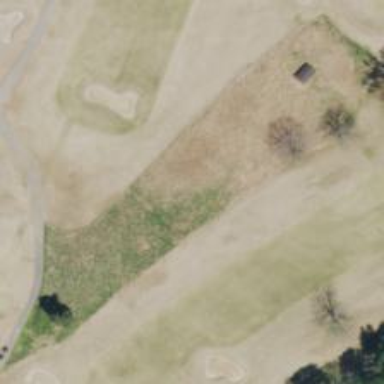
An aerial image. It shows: Grassy area designated as golf fairway.